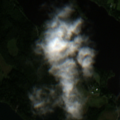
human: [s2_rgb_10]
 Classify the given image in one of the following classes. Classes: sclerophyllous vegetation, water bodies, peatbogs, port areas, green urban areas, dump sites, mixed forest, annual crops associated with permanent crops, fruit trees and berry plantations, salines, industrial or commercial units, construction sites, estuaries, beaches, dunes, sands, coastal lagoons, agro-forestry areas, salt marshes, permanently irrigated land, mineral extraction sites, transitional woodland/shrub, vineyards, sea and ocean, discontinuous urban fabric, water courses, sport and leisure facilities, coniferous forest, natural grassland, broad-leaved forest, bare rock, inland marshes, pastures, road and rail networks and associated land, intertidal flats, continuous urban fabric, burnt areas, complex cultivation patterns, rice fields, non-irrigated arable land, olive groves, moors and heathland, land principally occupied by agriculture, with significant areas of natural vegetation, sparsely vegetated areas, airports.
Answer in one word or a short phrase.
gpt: coniferous forest, mixed forest, transitional woodland/shrub, water bodies